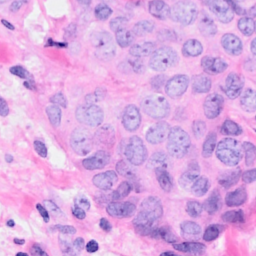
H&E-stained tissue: Breast